Question: I made a signed APK and installed it on the device (Galaxy S5). The run the app and tried to attach to it from IntelliJ IDEA 13.1. But IDEA cannot see any process on my device

You can see that part belonging to the device is empty.
If I install the debug version of the app, . But not if it's been created as a signed APK.
Where am I making a mistake? Why I cannot debug signed APK?
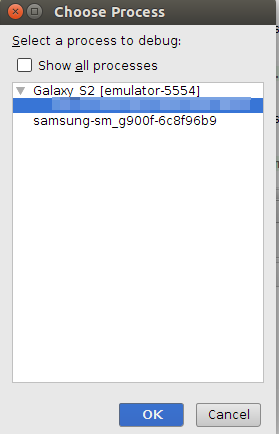
Answer: Have you set 'android:debuggable="true"' in the application tag of your manifest file? Also, take a look at <URL>